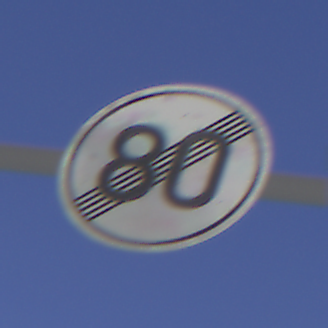
Verkehrszeichen: EndeGeschwindigkeit80
Umgebung: Outdoor, Nature
Tageszeit: Midday
Wetter: Clear
Licht: Natural
Jahreszeit: NotSpecified
Kontrast: HighContrast